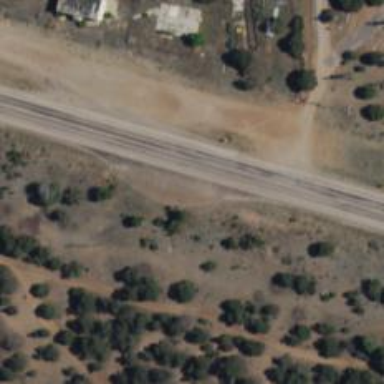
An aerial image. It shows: Rest area along the road.